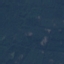
Land use / land cover class: Forest